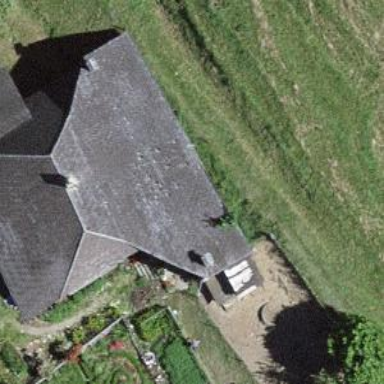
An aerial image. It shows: Farm building.